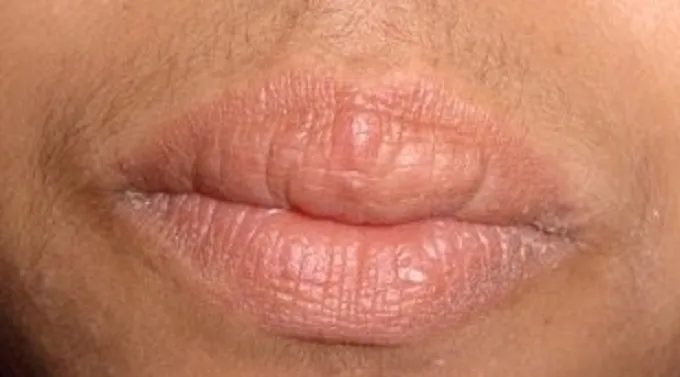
Result after three months of treatment.
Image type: medical_photograph (skin_photograph)